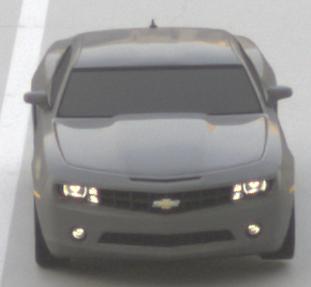
Make: Chevrolet
Model: Camaro Cabriolet 6.2 V8
Detailed model: Camaro (V) Coupé
Model produced from: 2011/09
Model produced until: 2014/02
Doors: 2
Color: gray
Road condition: dry road
Daytime: sunrise or sunset
Contrast: medium contrast